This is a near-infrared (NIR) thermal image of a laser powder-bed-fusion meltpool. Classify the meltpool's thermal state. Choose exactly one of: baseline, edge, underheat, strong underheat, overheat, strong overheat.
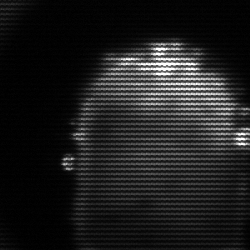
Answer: baseline